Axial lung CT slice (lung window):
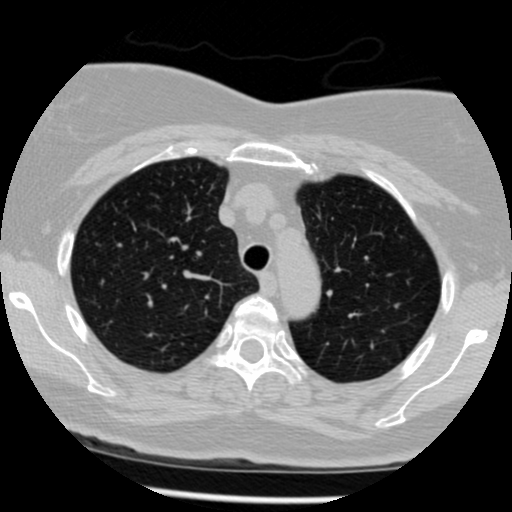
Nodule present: no